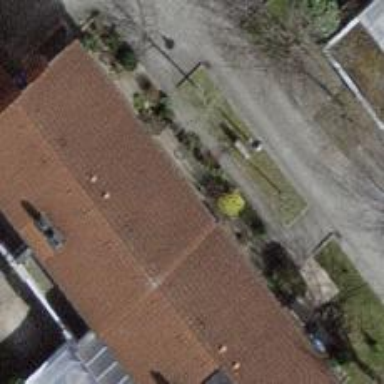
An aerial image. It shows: Terrace building.